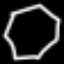
Label: octagon